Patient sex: M
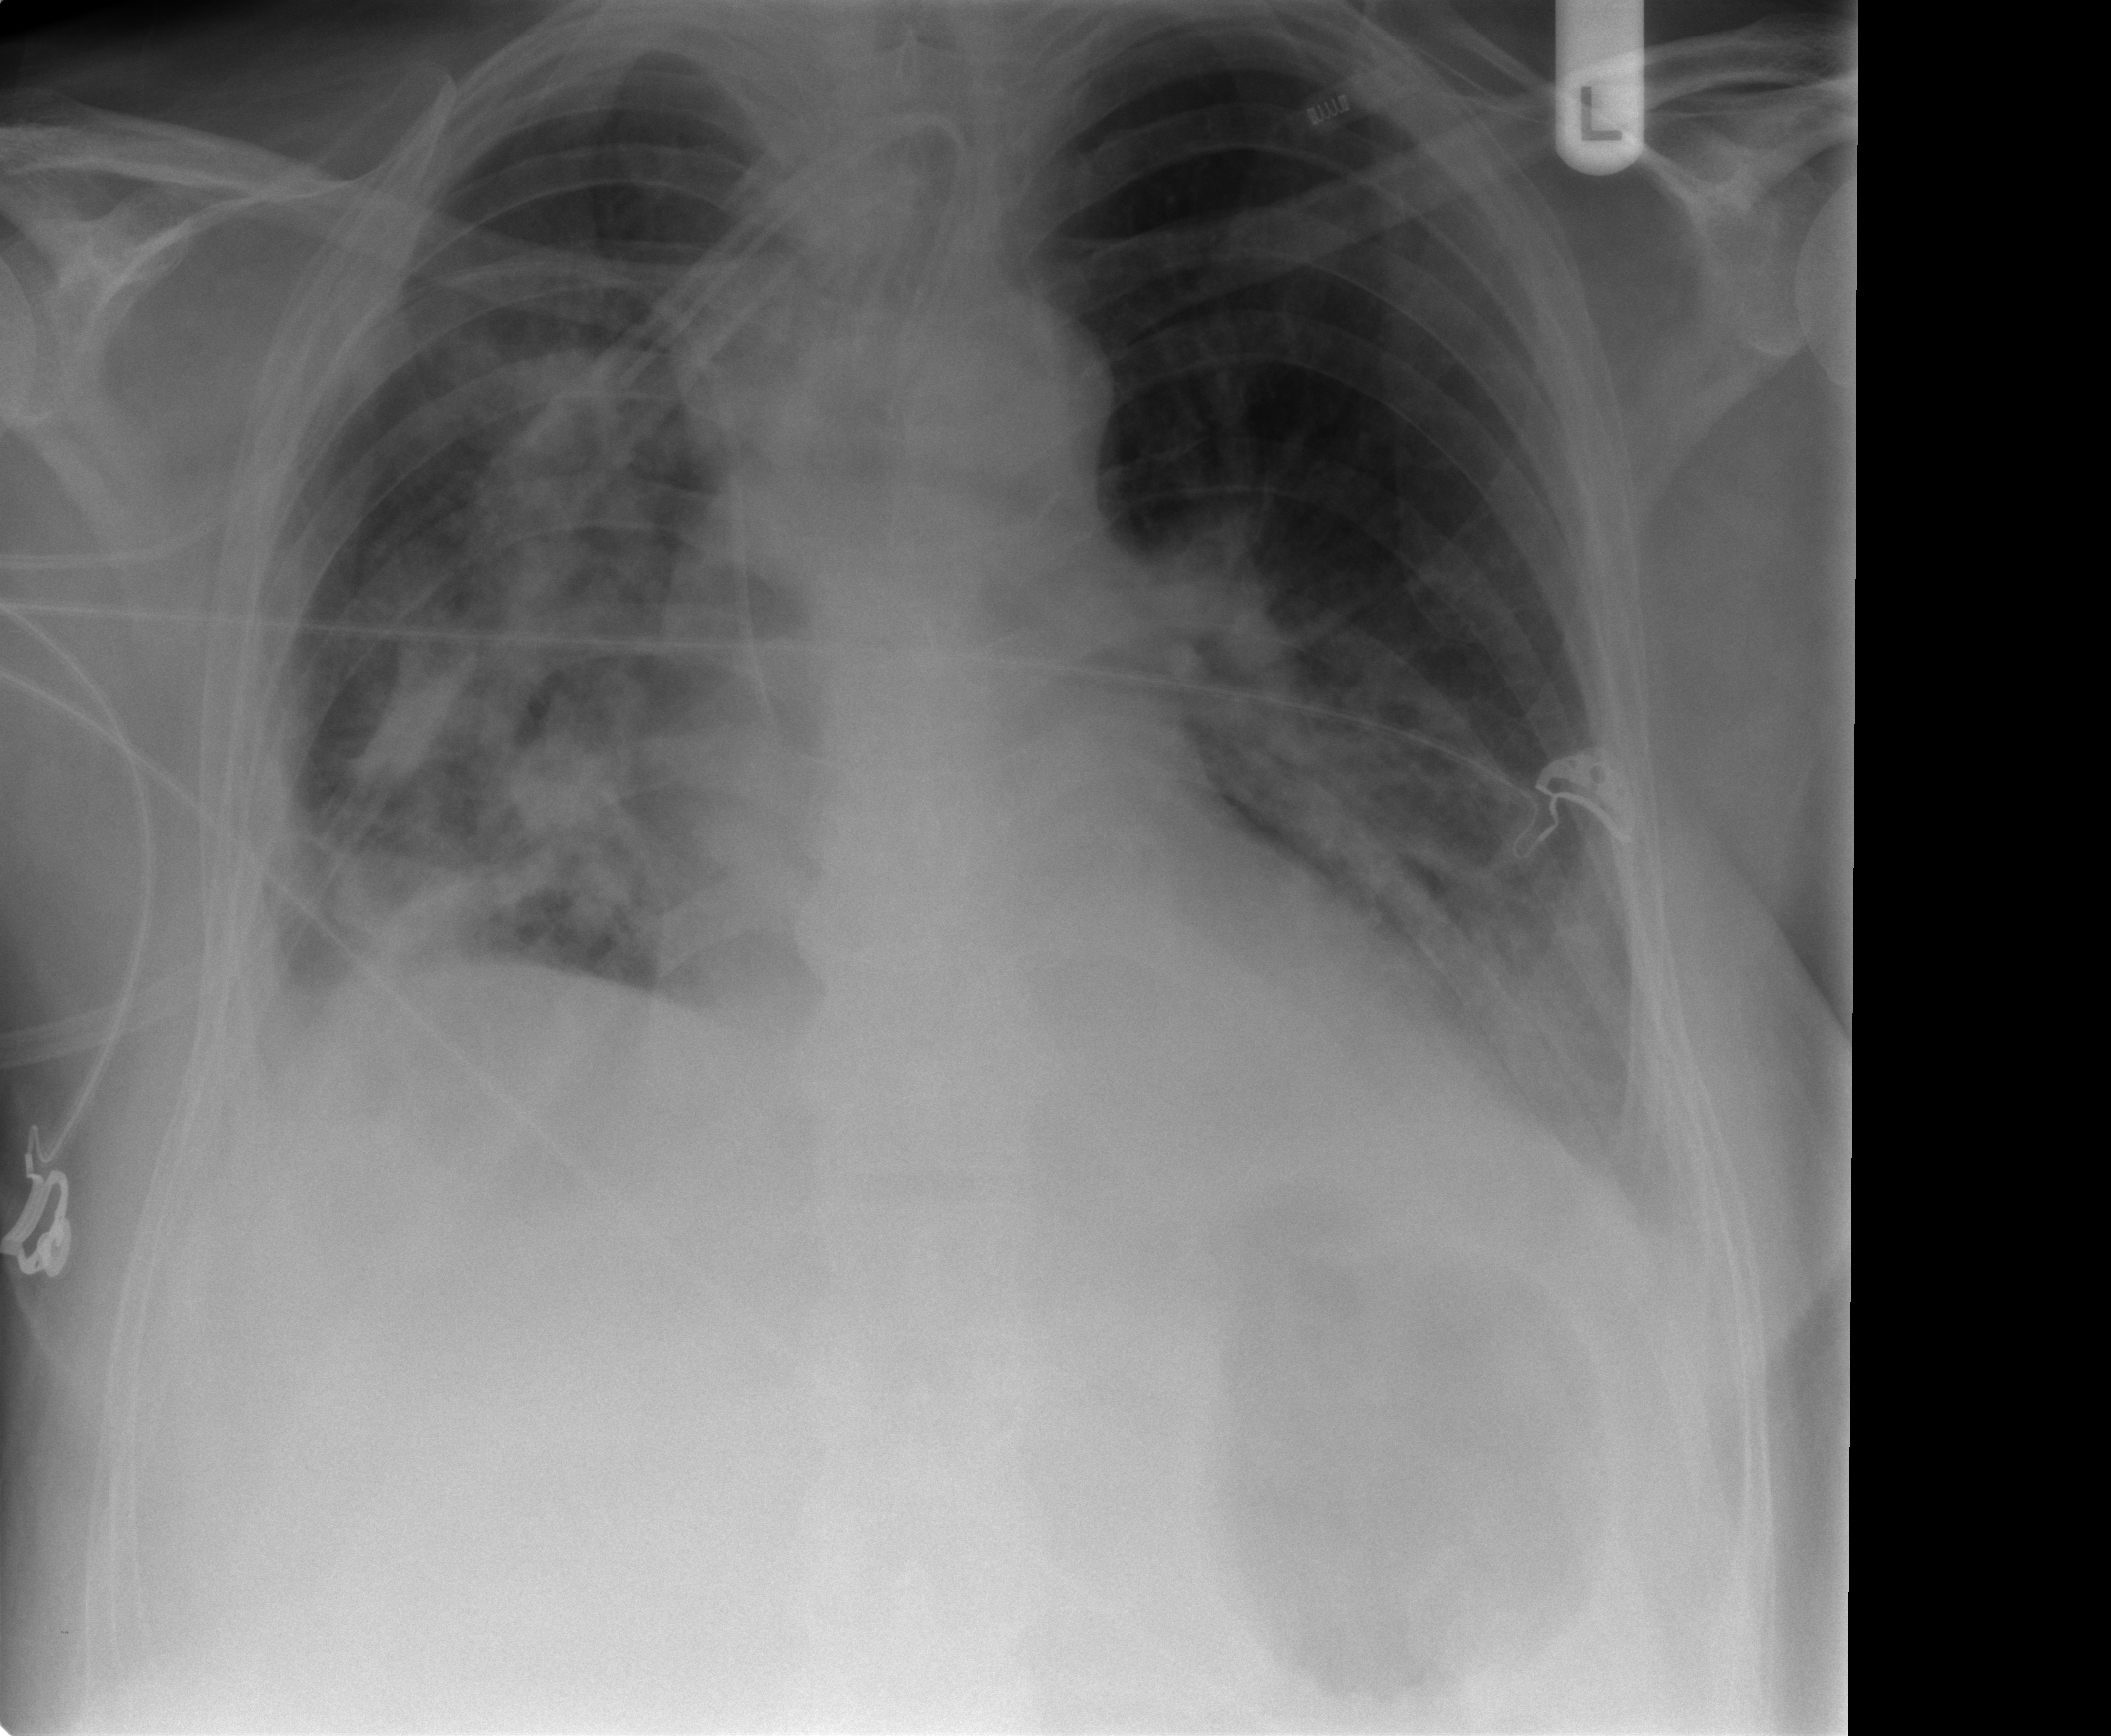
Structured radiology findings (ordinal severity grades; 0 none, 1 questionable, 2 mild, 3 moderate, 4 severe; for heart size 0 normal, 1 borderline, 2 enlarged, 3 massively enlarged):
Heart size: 1
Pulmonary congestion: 1
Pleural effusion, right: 2
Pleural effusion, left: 2
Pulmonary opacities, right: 4
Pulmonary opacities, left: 1
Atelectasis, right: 2
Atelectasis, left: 2